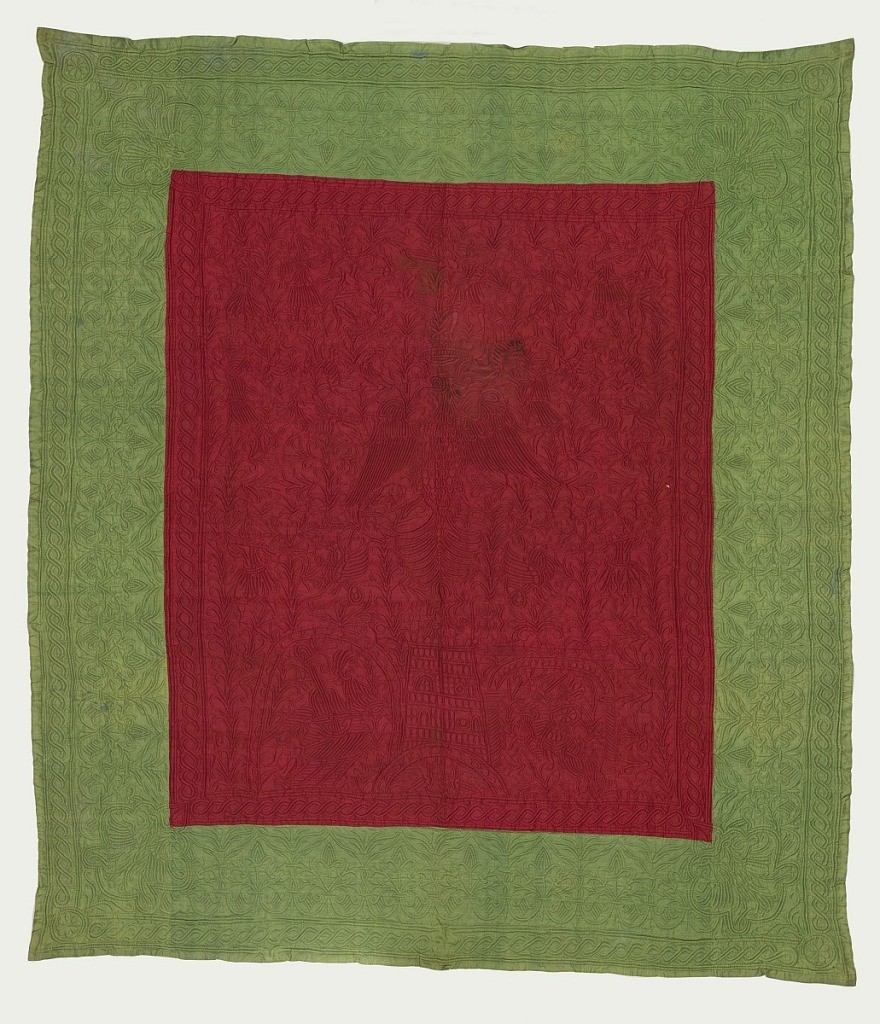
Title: Bedcover (colcha)
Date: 17th century
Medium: silk, cotton batting Technique: trapunto quilting
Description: Coverlet with a deep red vertical central panel with a large crowned eagle in center, filling of foliage and hippocamps (horses of the sea). Warriors on foot and on horseback in arcs at each side of the lower edge. Broad guilloche border. Deep outer border of green with lobed medallion enclosing a double-headed eagle in each corner. Reversible.